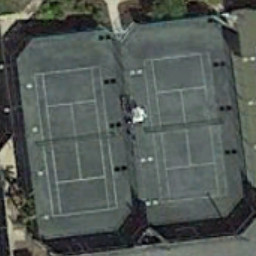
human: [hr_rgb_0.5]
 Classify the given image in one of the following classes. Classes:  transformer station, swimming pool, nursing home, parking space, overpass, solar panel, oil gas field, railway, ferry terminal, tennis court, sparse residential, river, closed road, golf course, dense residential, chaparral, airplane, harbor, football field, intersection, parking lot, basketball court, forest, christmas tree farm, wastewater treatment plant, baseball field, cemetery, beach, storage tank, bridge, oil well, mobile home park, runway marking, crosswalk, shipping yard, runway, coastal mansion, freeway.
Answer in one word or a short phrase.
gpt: tennis court